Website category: movie
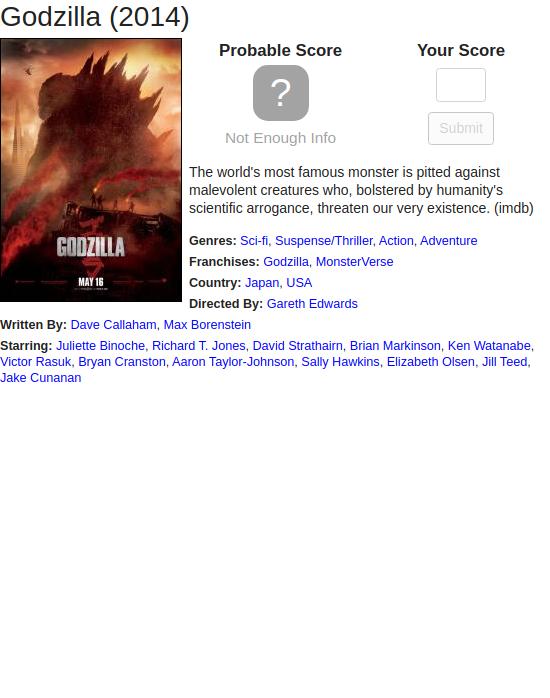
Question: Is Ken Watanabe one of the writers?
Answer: no

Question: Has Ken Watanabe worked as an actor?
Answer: yes

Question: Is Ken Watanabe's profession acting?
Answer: yes

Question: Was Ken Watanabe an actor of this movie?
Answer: yes

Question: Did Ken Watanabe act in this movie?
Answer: yes

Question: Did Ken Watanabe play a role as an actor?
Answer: yes

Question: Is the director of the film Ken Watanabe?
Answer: no

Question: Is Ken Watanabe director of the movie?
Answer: no

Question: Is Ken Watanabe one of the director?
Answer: no

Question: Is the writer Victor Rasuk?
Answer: no

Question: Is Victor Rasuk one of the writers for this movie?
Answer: no

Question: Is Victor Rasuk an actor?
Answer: yes

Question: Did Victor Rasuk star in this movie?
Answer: yes

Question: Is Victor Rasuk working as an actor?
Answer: yes

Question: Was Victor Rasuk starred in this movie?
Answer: yes

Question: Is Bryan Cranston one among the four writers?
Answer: no

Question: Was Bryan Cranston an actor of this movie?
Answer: yes

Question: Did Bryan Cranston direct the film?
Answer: no

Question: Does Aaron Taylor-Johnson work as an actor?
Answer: yes

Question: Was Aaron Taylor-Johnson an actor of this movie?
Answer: yes

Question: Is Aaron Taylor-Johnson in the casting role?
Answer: yes

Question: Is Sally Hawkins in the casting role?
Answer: yes

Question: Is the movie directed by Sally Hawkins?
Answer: no

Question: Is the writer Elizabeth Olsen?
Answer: no

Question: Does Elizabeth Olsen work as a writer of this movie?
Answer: no

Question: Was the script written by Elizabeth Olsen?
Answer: no

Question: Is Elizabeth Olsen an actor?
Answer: yes

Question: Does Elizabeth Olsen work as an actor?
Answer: yes

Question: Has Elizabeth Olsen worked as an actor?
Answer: yes

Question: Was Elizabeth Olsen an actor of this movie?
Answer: yes

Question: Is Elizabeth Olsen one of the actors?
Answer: yes

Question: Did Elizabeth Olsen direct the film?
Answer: no

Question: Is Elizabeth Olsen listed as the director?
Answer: no

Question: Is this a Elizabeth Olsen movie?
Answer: no

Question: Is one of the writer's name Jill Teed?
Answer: no

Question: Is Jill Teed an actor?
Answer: yes

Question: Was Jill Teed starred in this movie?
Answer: yes

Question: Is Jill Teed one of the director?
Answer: no

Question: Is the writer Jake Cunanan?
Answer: no

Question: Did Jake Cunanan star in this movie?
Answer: yes

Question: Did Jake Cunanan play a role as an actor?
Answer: yes

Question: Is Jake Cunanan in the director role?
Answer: no

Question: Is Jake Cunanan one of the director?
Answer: no